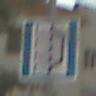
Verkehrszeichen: NothalteUndPannenbucht
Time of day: MorningAfternoon
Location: Outdoor (Suburban)
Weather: PartlyCloudy
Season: NotSpecified
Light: Natural